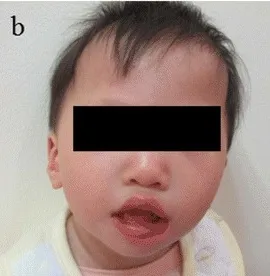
Clinical features of the patients. ; hypertelorism, low nasal bridge and short philtrum.
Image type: medical_photograph (oral_photograph)